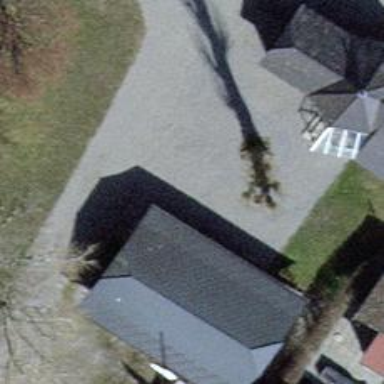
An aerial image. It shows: Restaurant.